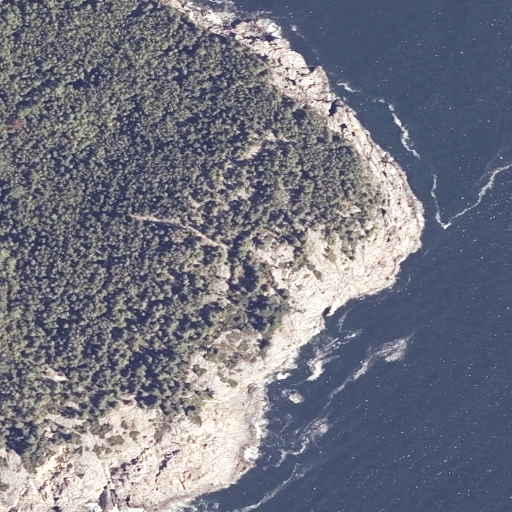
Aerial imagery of mountain in Maine named Great Head containing open water, evergreen forest, mixed forest, herbaceous wetlands, shrub, woody wetlands, and barren land